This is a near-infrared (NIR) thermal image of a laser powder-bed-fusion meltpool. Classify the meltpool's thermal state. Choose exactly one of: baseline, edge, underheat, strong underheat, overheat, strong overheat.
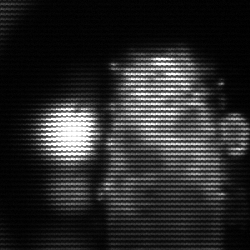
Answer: strong underheat